Question: My table has this value, where Menu_id is ID for that particular row and Parent_Menu_id is the Id, which tell the Parent Id for that value.
For example, Parent_Menu_Id is NULL for Menu_Id 2, which means, it doesn't have any parent, whereas, 3 has parent_menu_d 2, which means 3 is child of 2.

But, I'm facing one problem to display all the parent and child value together, which means output should be
'''
Menu_id | Parent_Menu_id
-------------------------
2 |
3 | 2
9 | 2
4 |
5 | 4
6 | 4
7 |
8 | 7
'''
I tried
'''
select menu_id,parent_menu_id from menu_test mt where parent_menu_id=(select menu_id from menu_test where mt.parent_menu_id=menu_id)
'''
But, in that case, I'm only getting child rows.
even I tried
'''
select distinct menu_id,parent_menu_id from menu_test CONNECT BY PRIOR menu_id=parent_menu_id order by menu_id,parent_menu_id
'''
Still same problem of listing together
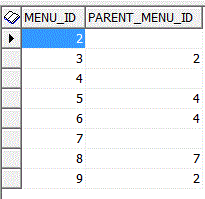
Answer: You just need ordering of all data with id and parent_id together. Just use an order by clause for this.
'''
select * from table order by nvl(Parent_Menu_id,Menu_id),Menu_id;
'''